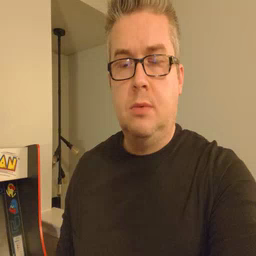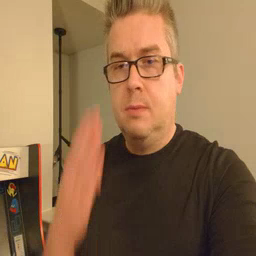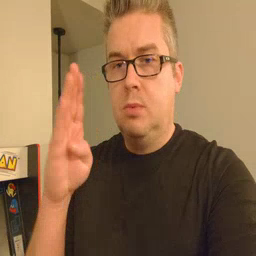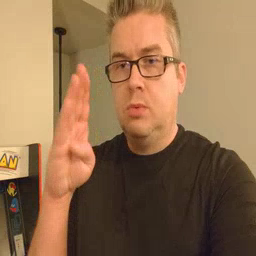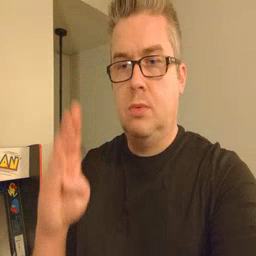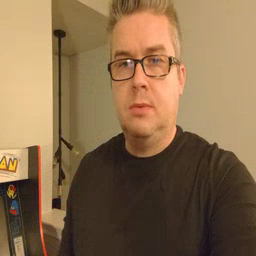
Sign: blue